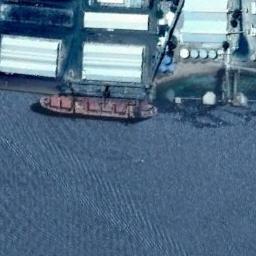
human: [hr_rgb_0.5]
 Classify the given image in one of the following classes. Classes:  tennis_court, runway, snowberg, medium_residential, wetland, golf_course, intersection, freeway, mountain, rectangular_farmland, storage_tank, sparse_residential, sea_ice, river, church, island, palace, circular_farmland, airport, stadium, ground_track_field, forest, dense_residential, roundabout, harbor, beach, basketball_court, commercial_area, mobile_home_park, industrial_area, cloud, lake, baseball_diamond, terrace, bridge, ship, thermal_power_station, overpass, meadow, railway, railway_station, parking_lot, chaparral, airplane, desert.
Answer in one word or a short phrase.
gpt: ship